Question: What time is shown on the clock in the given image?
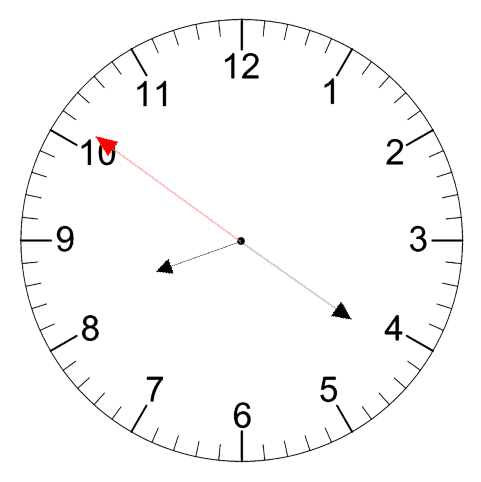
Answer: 08:20:51